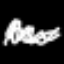
Label: squiggle